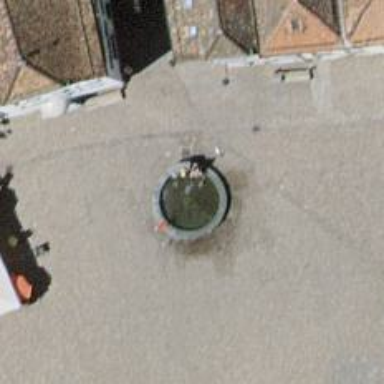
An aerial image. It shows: Beautiful fountain.